Interaction volume radius: 10 \u00c5
Interaction volume height: 20 \u00c5
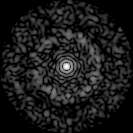
Disorder parameter: 0.8388